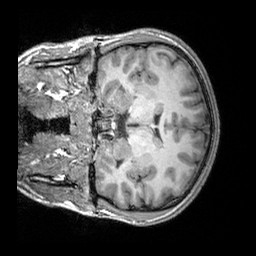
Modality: T1w
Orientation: coronal
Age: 20
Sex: male
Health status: healthy
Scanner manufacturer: siemens
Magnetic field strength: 3 T
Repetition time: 2.3 s
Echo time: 0.00303 s